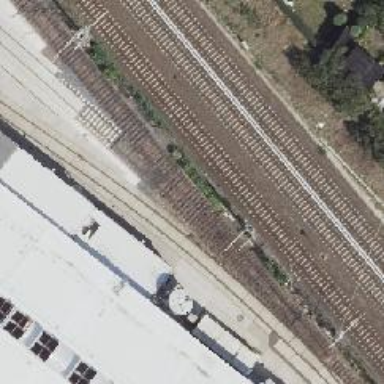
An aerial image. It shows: Railway signal.